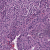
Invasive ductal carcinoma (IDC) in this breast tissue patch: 1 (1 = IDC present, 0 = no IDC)